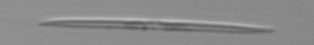
Label: pennate_Pseudo-nitzschia